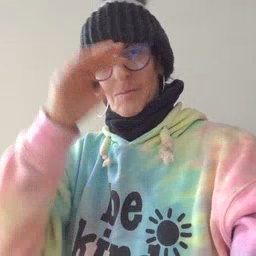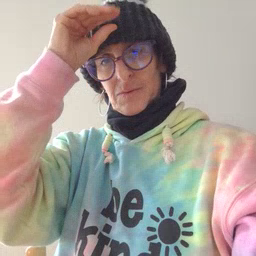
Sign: boy